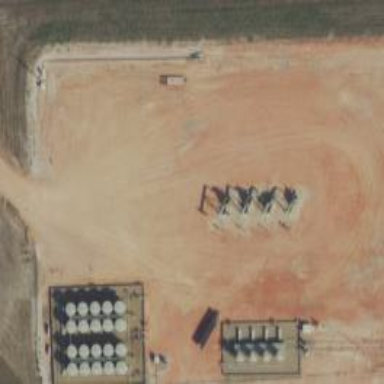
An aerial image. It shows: Petroleum well.